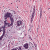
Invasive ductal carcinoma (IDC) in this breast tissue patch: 0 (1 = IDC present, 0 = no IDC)